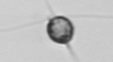
Label: Acanthoica_quattrospina